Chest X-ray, PA view. Patient: 44 years old, sex F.
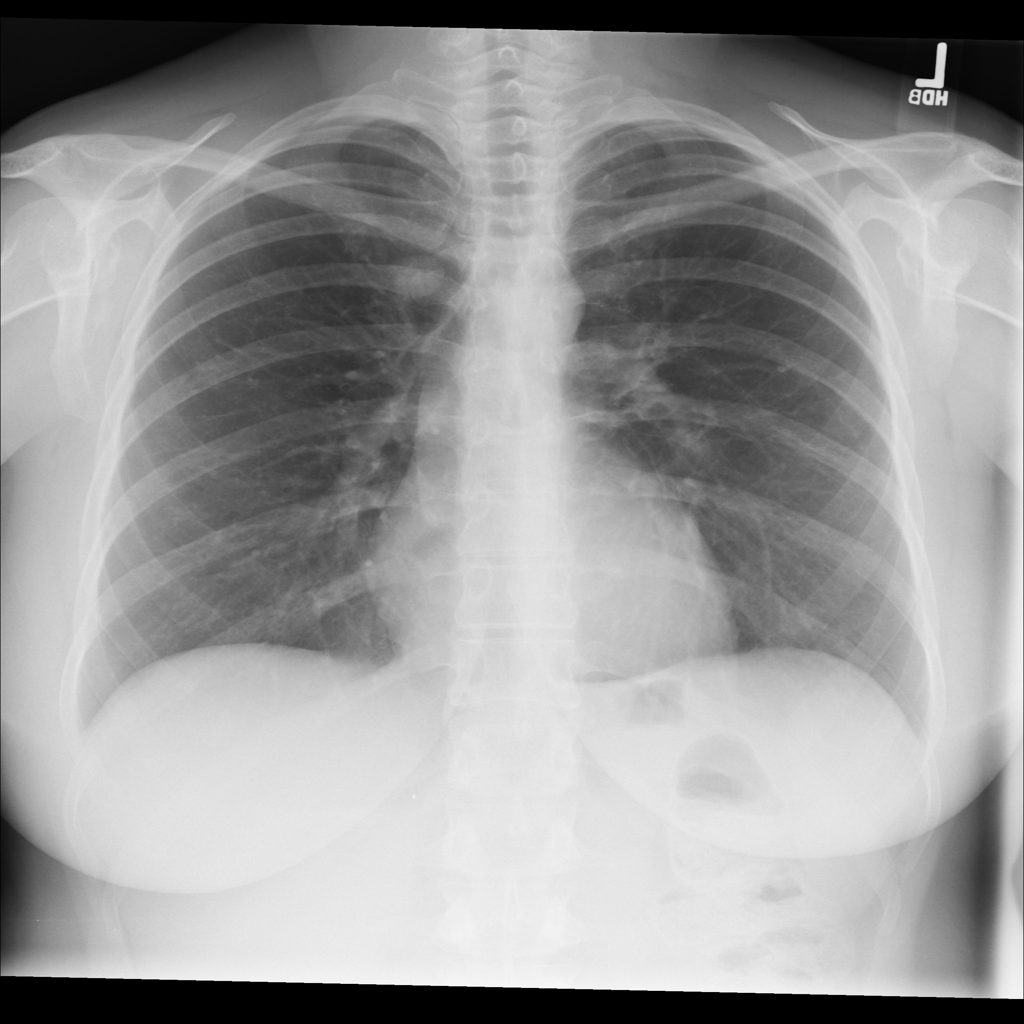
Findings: No Finding